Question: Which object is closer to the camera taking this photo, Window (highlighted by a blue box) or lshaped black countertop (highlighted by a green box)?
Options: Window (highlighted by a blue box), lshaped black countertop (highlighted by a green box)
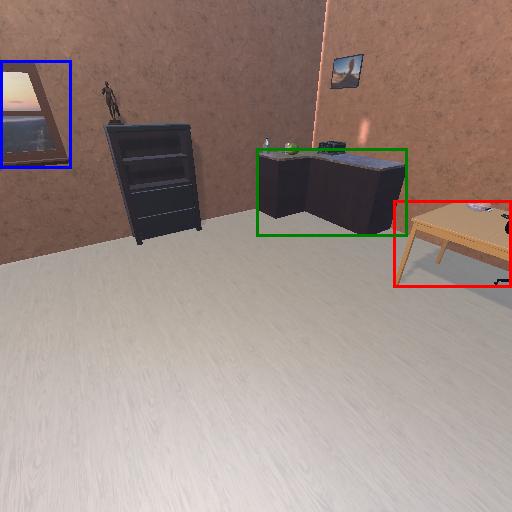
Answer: Window (highlighted by a blue box)